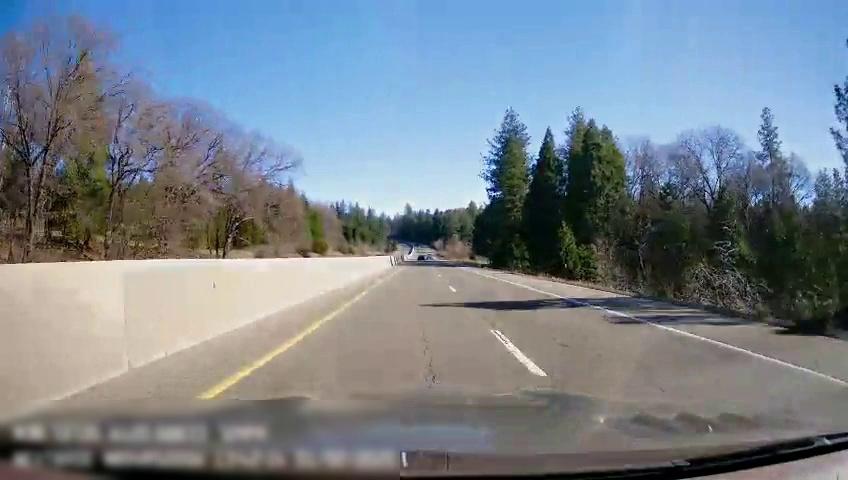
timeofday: Day
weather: Sunny
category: Drivable Space
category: Drivable Space
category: Lanes | Alternate Lane
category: Lanes | Current Lane
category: Lanes | Alternate Lane